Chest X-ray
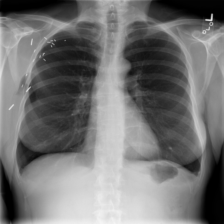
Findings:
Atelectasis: negative
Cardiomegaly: negative
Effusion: negative
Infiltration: negative
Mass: negative
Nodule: negative
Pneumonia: negative
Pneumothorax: negative
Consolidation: negative
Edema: negative
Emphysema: negative
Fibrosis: negative
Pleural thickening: negative
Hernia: negative